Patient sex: F
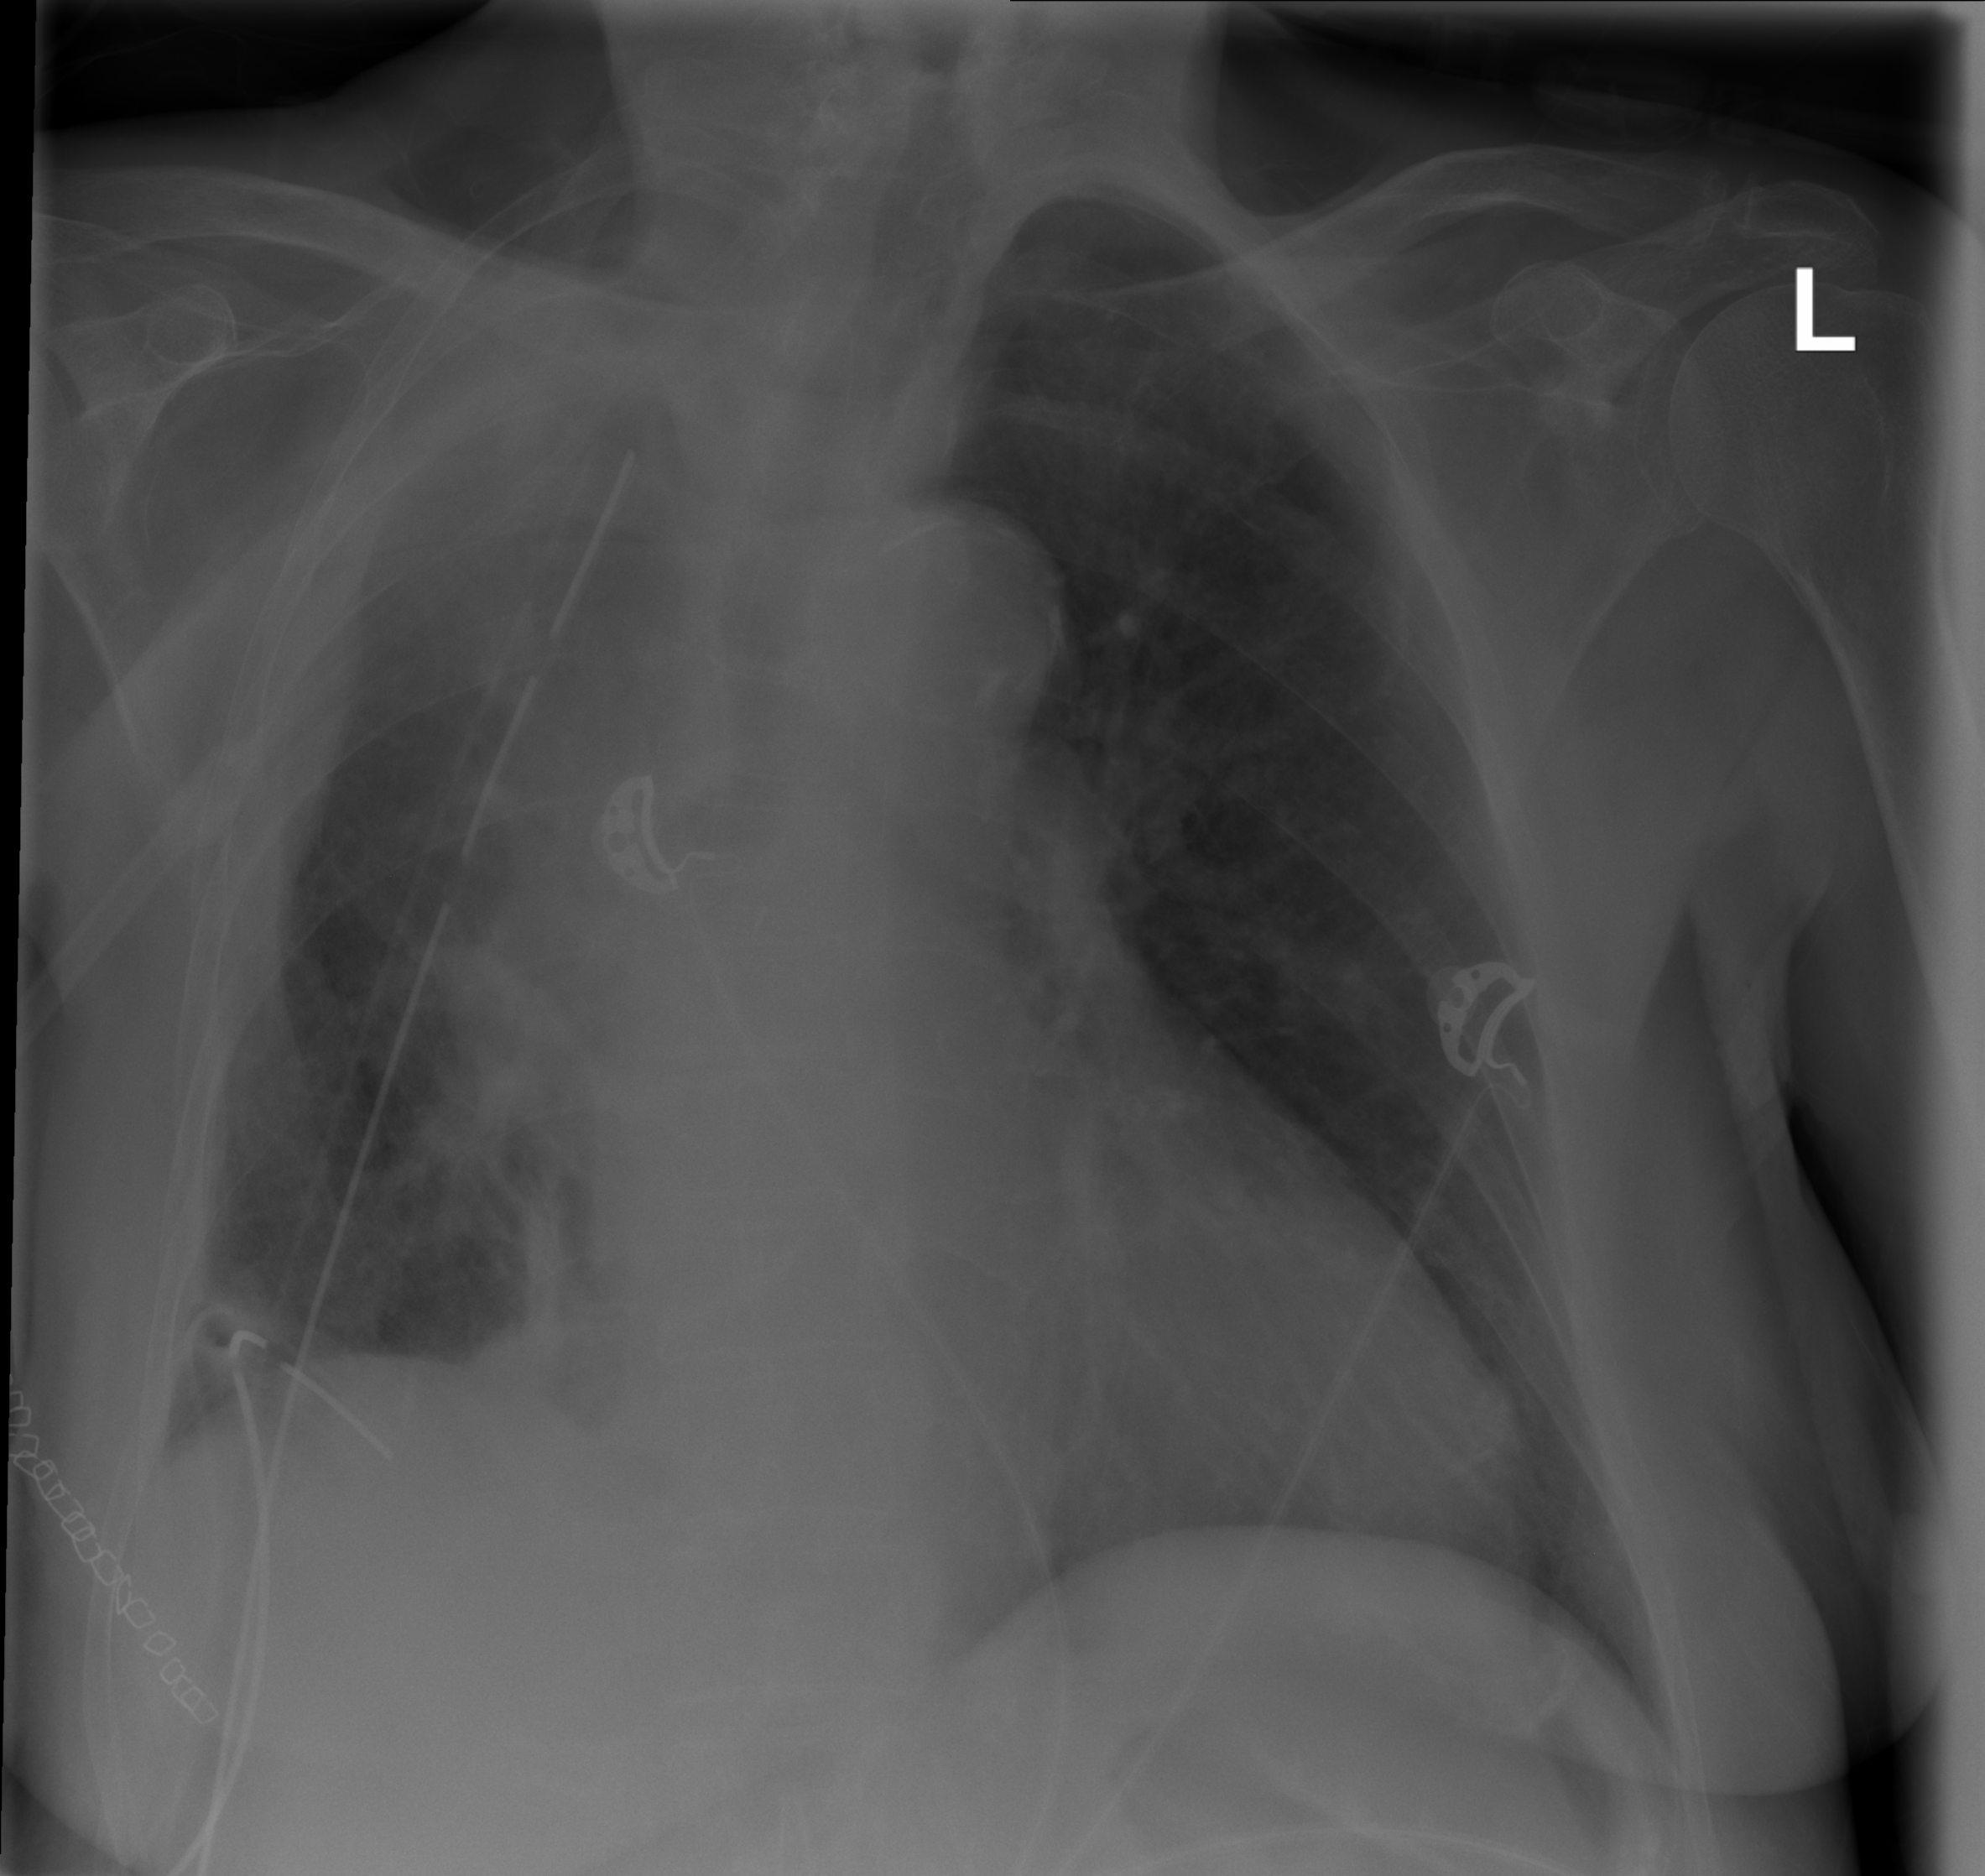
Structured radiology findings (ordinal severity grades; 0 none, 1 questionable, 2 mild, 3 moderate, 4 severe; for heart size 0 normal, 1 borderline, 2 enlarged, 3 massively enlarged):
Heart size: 1
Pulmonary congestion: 0
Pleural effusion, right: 2
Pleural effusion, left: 0
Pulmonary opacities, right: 2
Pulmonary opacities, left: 0
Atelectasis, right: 3
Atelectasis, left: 0